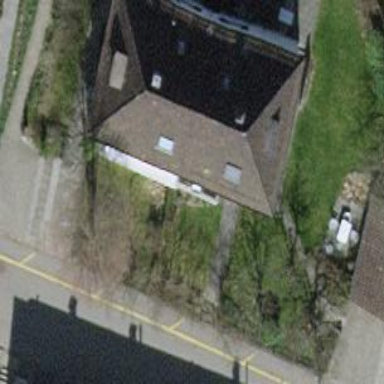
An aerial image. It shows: Building with tile roof.